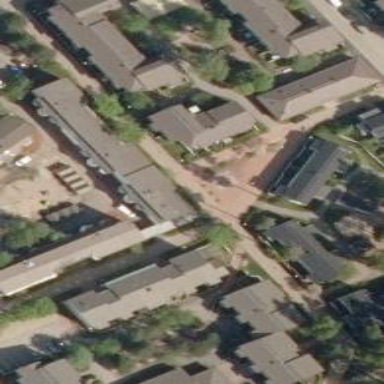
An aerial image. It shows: Image showing building with apartments.